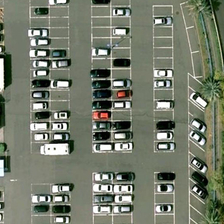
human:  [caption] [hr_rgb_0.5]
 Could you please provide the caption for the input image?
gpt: many cars are parked near a road and several green trees .

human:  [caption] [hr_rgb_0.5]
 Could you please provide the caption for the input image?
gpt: many cars are parked near a road and several green trees .

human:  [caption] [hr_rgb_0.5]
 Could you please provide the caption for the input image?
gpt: many cars are parked near a road and several green trees .

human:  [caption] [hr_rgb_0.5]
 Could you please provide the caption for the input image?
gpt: many cars are parked near a road and several green trees .

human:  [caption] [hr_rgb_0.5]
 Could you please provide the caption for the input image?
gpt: many cars are parked near a road and several green trees .